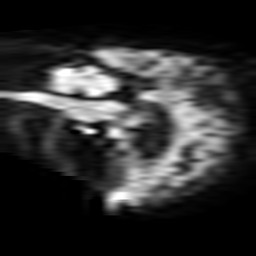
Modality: TRACE
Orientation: sagittal
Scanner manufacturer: philips
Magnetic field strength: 3 T
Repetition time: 3.082 s
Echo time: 0.076 s